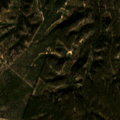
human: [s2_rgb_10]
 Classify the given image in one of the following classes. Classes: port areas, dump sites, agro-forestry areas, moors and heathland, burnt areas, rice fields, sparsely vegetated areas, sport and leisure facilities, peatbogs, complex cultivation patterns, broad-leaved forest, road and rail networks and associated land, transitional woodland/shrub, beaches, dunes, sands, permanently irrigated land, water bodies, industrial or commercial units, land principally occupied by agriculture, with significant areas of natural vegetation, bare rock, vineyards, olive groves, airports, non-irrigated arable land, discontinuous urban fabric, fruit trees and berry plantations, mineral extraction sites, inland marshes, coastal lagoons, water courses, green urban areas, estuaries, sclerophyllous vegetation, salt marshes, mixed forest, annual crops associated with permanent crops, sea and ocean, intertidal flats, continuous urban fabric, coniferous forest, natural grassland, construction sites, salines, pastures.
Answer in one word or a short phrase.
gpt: agro-forestry areas, broad-leaved forest, transitional woodland/shrub